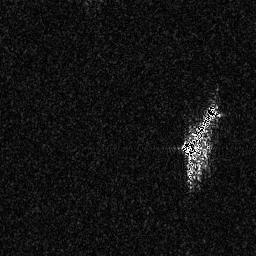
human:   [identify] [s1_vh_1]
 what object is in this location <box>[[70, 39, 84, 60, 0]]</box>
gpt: <ref>1 large ship at the right</ref>